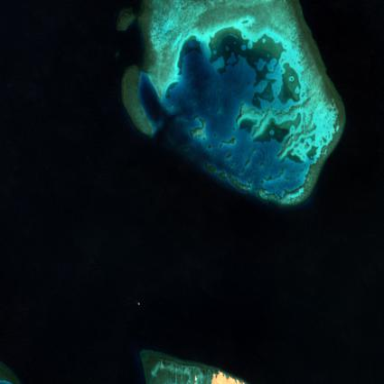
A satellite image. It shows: Beautiful reef in its natural state.